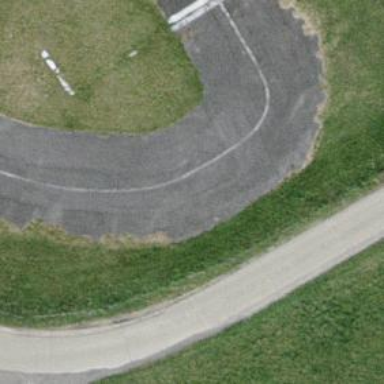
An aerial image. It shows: Taxiway at the airport with asphalt surface.